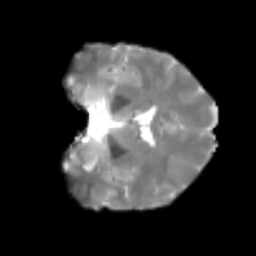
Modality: T2w
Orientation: coronal
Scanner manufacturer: siemens
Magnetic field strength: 3 T
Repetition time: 4 s
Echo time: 0.0594 s